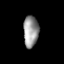
Tissue: lung
Cell type: T cells
Senescence score: 0.1325
Nuclear area (px): 460
Mean DAPI intensity: 153.526